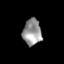
Tissue: skin
Cell type: Epithelial cells
Senescence score: 0.6741
Nuclear area (px): 478
Mean DAPI intensity: 150.236